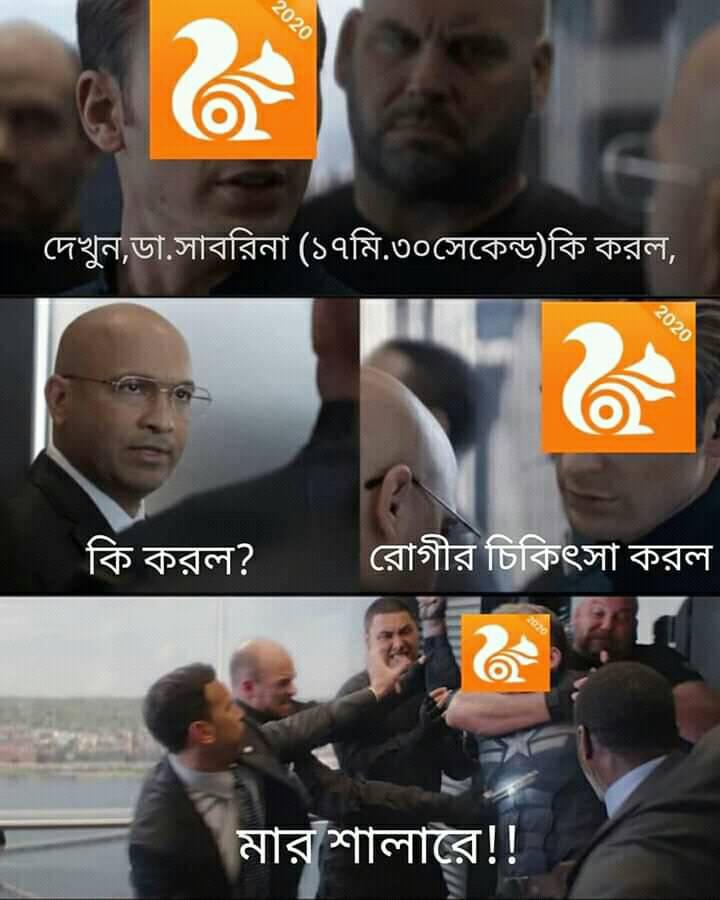
Caption: দেখুন, ডা সাবরিনা (১৭ মিঃ ৩০ সেকেন্ড ) কি করল,  কি করল? রোগীর চিকিৎসা করল      মার শালারে !!
Label: hate